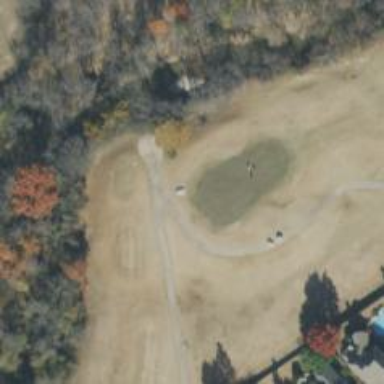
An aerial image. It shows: Golf hole.